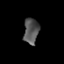
Tissue: prostate
Cell type: Myeloid cells
Senescence score: 0.325
Nuclear area (px): 379
Mean DAPI intensity: 83.963